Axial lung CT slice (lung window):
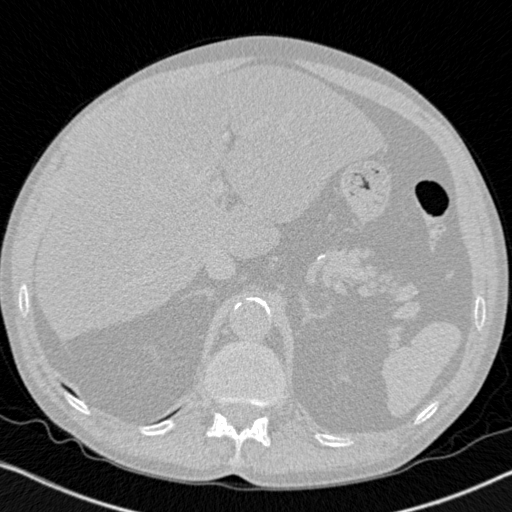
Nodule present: no